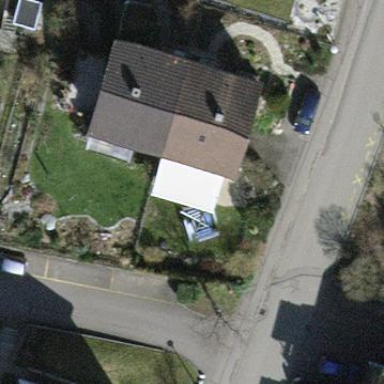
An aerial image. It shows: Building with tile roof.